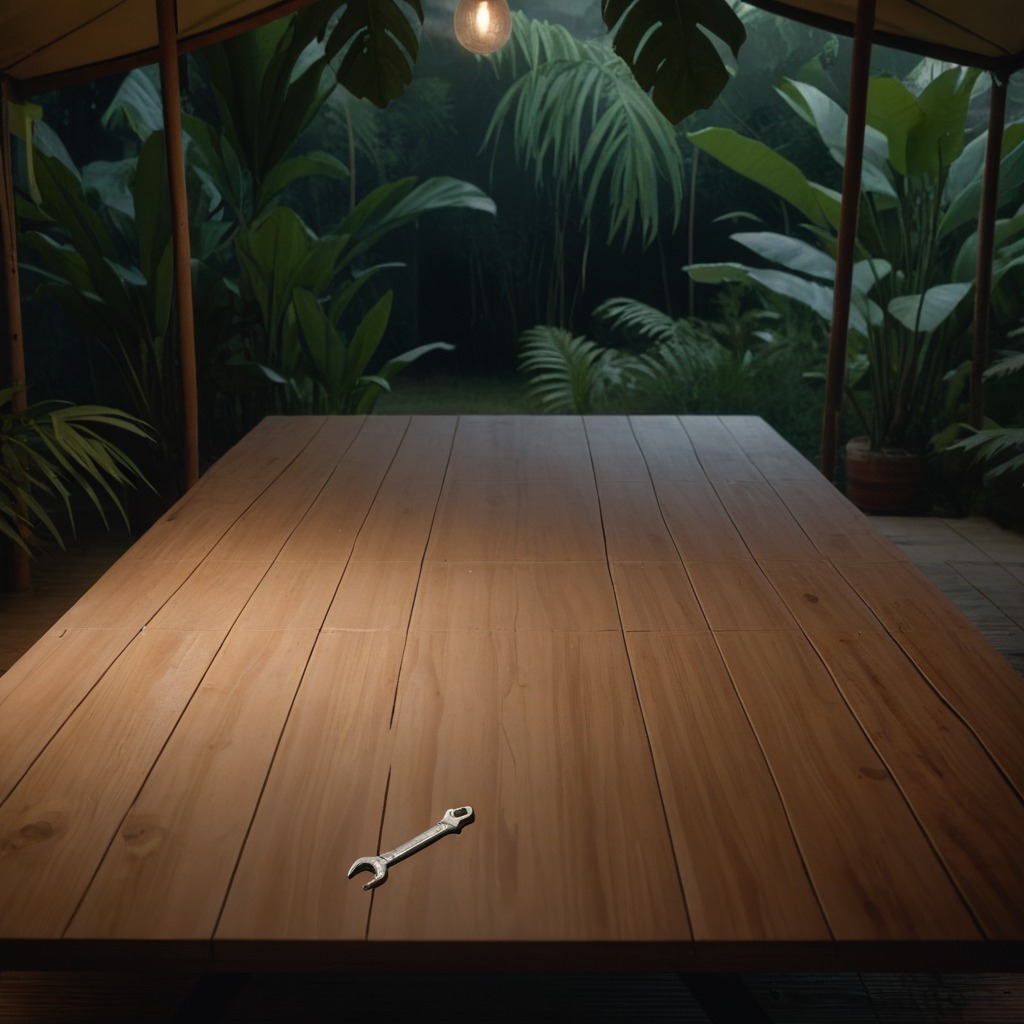
An wrench is lying on the wooden table inside a jungle field workshop tent at night.